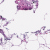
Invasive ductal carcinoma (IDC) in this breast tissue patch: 0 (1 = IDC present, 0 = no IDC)